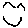
Label: smiley face